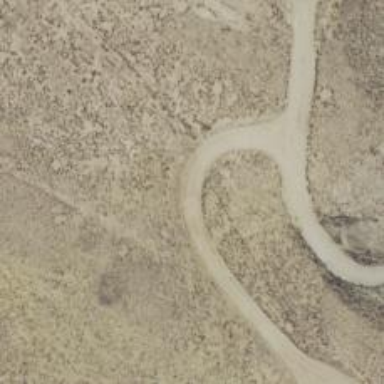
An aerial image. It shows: Service track road.